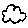
Label: cloud